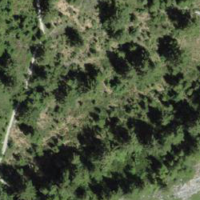
EUNIS habitat code: 26
Species observed at this site:
Ranunculus platanifolius
Astrantia major
Campanula barbata
Zygaena transalpina
Anthyllis vulneraria